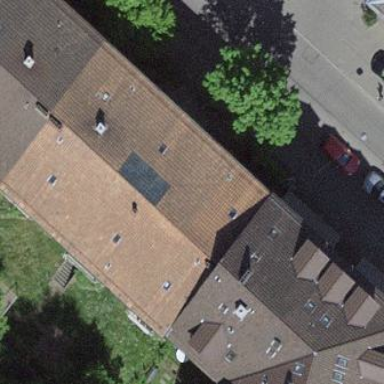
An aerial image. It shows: Residential building with gabled roof made of maroon roof tiles.